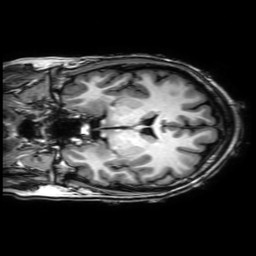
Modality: T1w
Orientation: coronal
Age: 23
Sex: female
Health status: ill